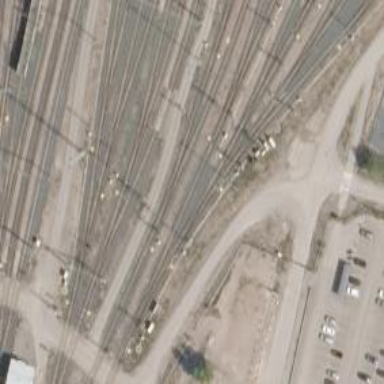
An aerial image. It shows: Rail yard with electrified contact lines for railway operations.